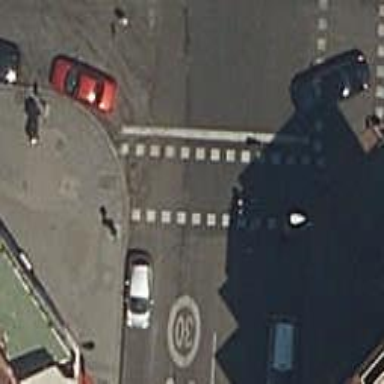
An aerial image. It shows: Road crossing with traffic signals.